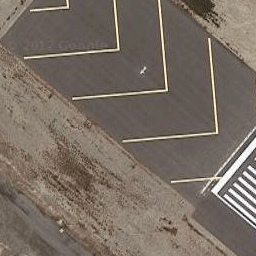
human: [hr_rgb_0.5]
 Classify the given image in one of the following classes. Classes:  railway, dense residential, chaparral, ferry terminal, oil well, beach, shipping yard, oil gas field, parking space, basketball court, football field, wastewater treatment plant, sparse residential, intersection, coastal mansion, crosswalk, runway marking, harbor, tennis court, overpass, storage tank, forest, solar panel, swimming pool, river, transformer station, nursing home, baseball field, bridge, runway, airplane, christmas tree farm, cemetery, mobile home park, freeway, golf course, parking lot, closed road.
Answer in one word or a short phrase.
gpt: runway